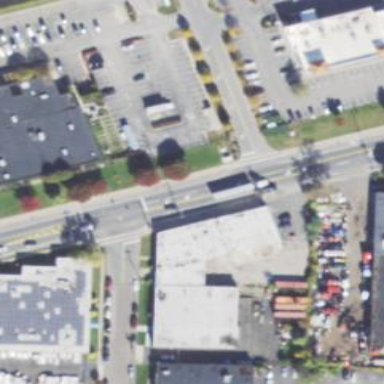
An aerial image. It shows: Commercial building.